Question:
I'm trying to add another section under the jumbotron but it overlaps jumbotron for some reason..
Here is my code
<URL>
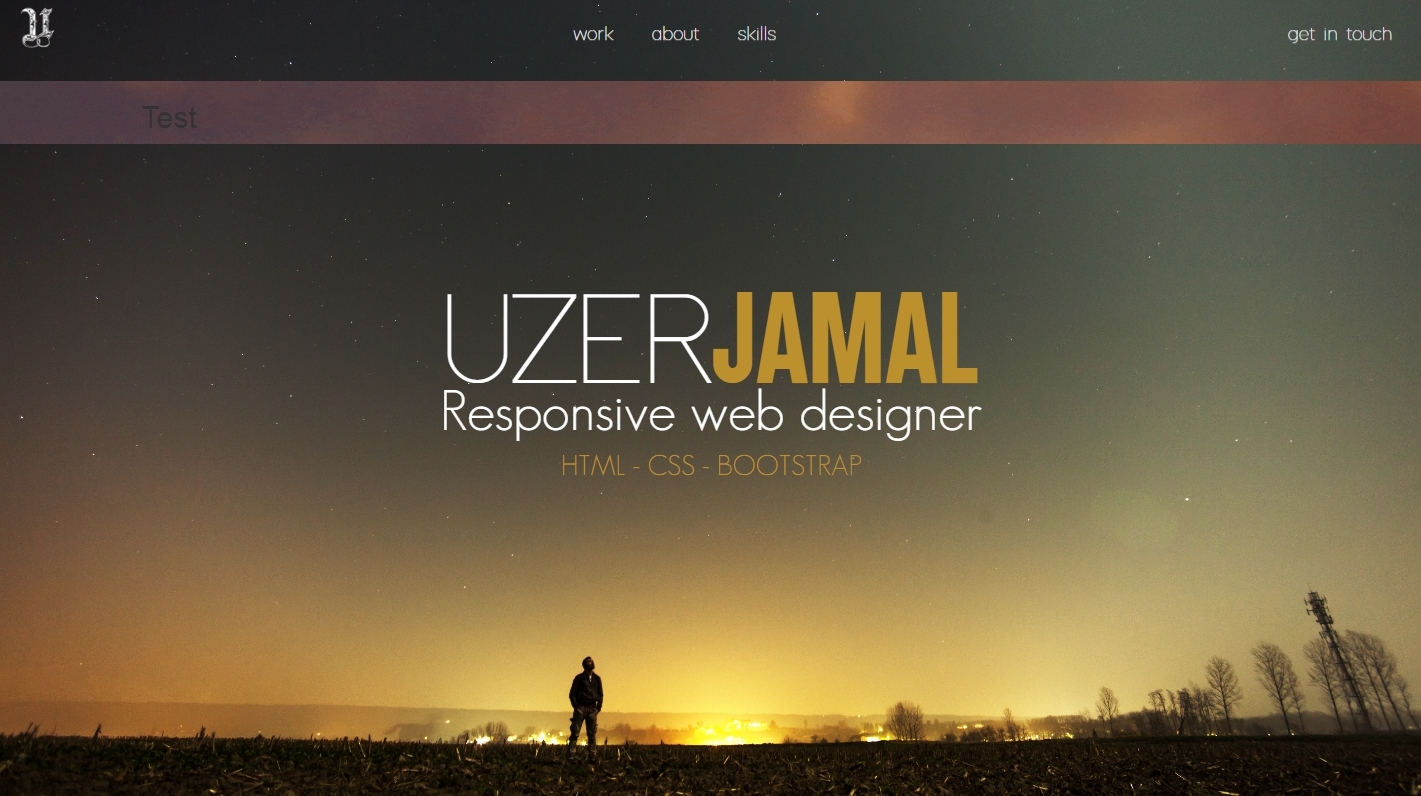
Answer: Section overlaps because you have applied 'position: absolute' on jumbotron. Elements with 'absolute' or 'fixed' are taken out from the normal flow of 'DOM' so they overlap with other elements. You can set your 'navbar' with 'position: absolute' rather than jumbotron and it will work.
'''
<nav class="navbar">
// navigation
</navbar>
<div class="jumbotron">
// jumbotron
</div>
<div class="next-section">
// next section
</div>
body {
position: relative;
}
.navbar {
position: absolute;
z-index: 10;
right: 0;
left: 0;
top: 0;
}
.jumbotron {
height: 100vh;
width: 100%;
}
.next-section {
// styling will go here...
}
'''
I've updated your code, have a look at it. You can play with css to make it exactly according to your needs. <URL>